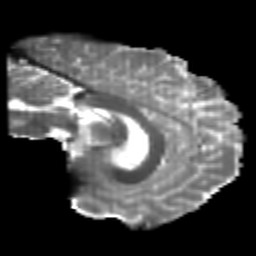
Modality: T2w
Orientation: sagittal
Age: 22
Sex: male
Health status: healthy
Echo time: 0.074 s